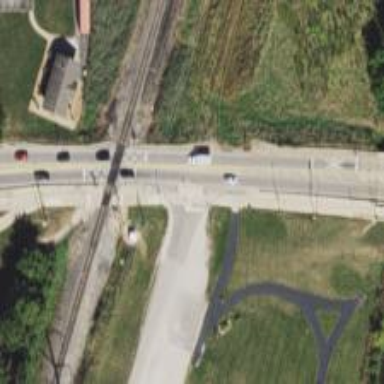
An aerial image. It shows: Stop road.